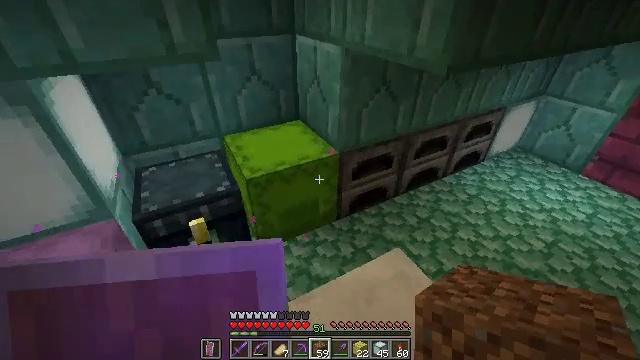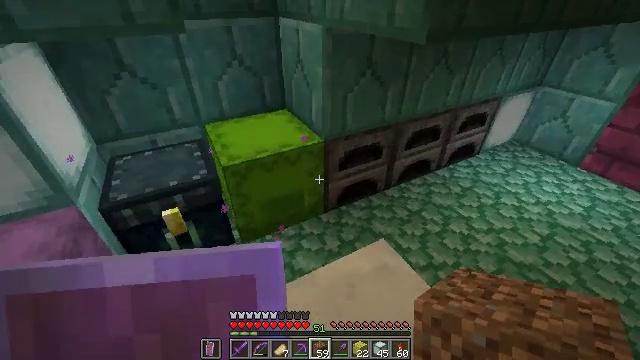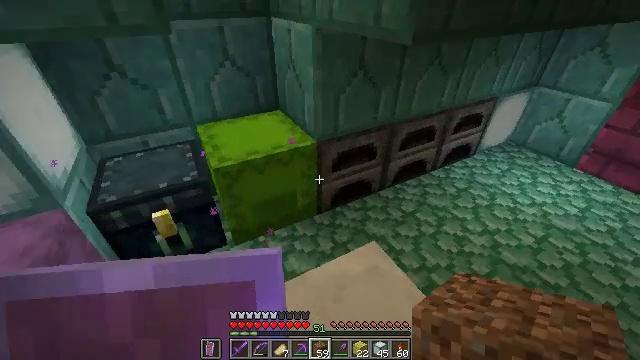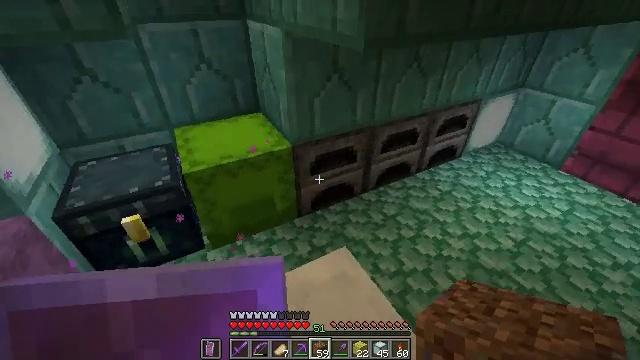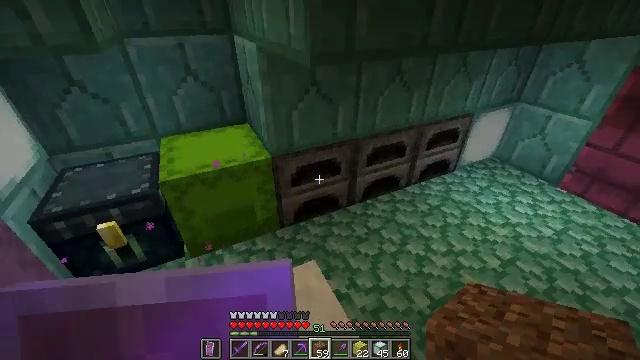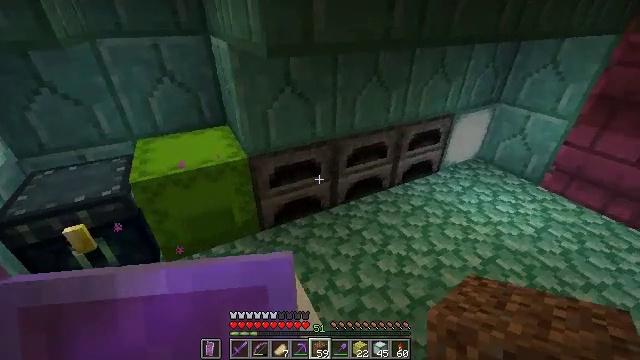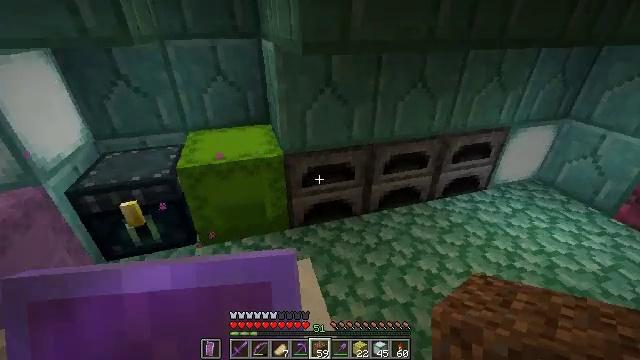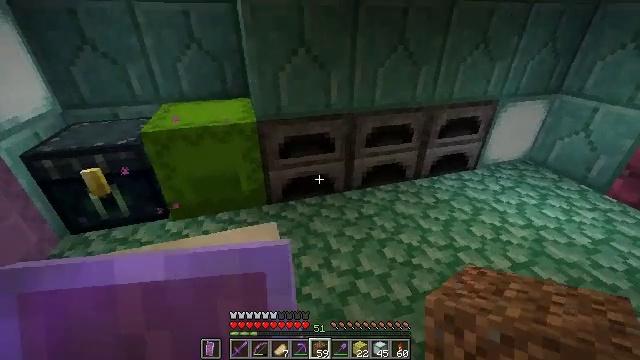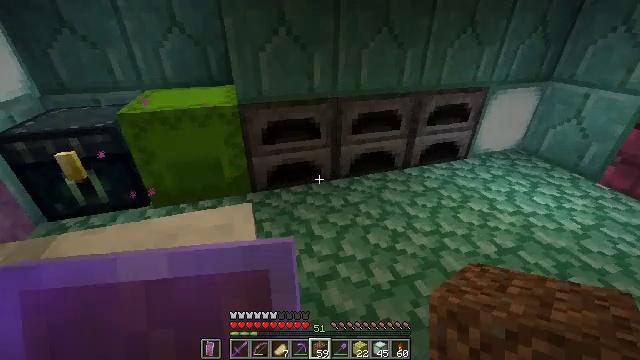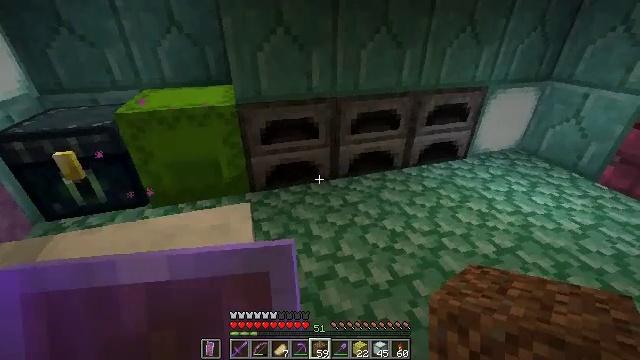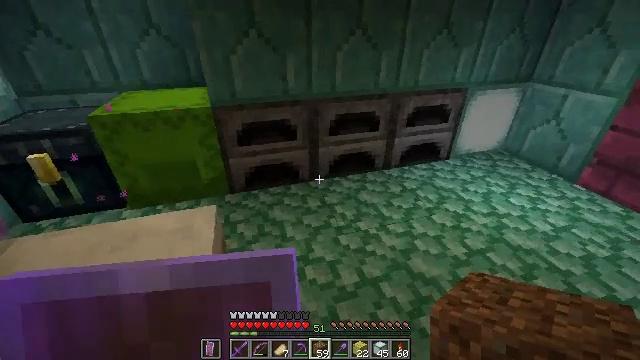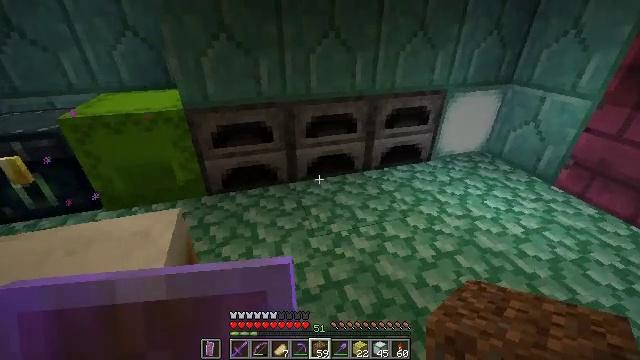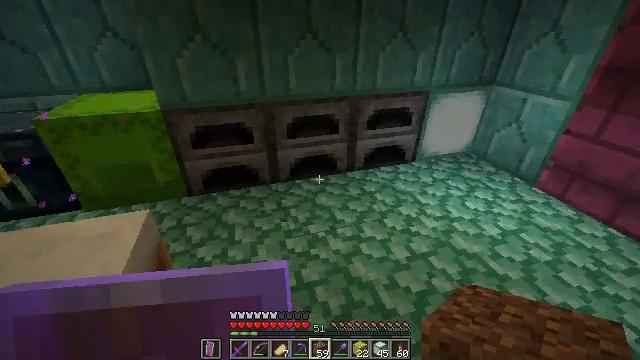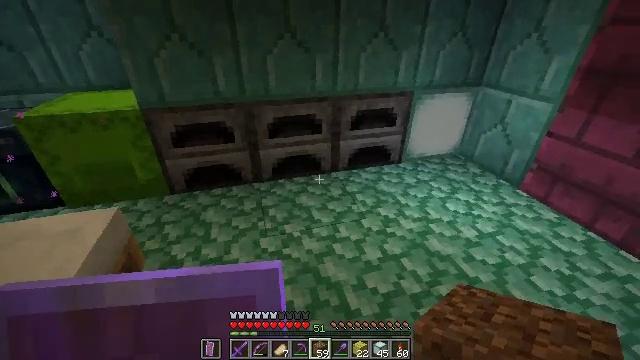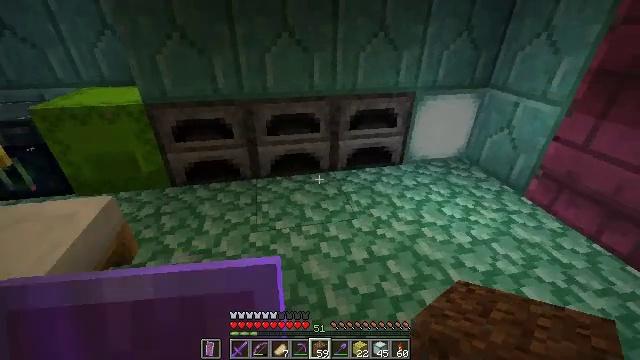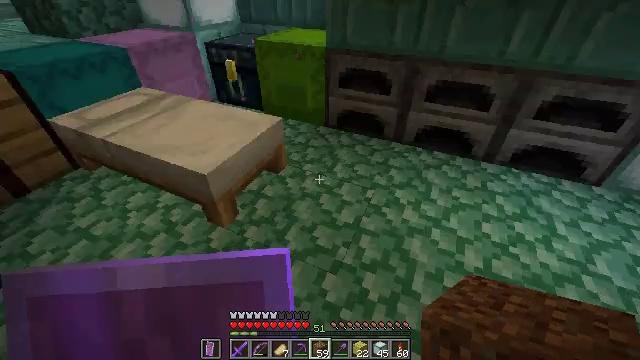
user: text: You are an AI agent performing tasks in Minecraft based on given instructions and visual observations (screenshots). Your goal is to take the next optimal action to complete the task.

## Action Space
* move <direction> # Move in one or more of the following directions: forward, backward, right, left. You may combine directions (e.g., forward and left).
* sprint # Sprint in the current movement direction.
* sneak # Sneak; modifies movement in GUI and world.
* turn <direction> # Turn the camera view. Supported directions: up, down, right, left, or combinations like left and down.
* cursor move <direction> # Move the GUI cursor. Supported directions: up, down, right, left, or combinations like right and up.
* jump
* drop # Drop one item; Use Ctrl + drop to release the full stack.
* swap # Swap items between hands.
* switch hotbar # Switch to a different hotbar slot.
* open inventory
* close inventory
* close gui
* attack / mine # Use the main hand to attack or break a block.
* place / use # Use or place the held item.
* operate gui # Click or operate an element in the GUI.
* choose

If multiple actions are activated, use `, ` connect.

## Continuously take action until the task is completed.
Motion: motion action
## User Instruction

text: craft item sponge
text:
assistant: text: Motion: move right
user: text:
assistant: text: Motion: move right
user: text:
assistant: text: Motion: move right
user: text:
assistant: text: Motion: move right, turn left and up
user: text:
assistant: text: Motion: move right, turn right and up
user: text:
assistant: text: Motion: move right, turn left and up
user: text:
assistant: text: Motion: move right
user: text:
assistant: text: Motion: move right
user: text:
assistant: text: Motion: move right
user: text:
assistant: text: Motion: move right
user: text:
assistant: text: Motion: move right
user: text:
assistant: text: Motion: move right
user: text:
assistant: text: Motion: move right, turn left
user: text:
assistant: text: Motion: turn left
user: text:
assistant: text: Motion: turn left and down
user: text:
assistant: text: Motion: turn left and down
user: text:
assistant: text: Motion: turn left and up
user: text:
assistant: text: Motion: turn left and up
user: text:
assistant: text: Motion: no_op
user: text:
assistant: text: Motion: turn right and up
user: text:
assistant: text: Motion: no_op
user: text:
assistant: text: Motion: no_op
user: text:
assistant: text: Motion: turn right and up
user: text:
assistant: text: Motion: turn right and up
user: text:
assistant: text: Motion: move forward
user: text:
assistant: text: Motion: move forward, turn right and up
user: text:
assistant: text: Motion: move forward
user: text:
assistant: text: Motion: no_op
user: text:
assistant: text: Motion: use / place
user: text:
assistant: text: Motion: use / place